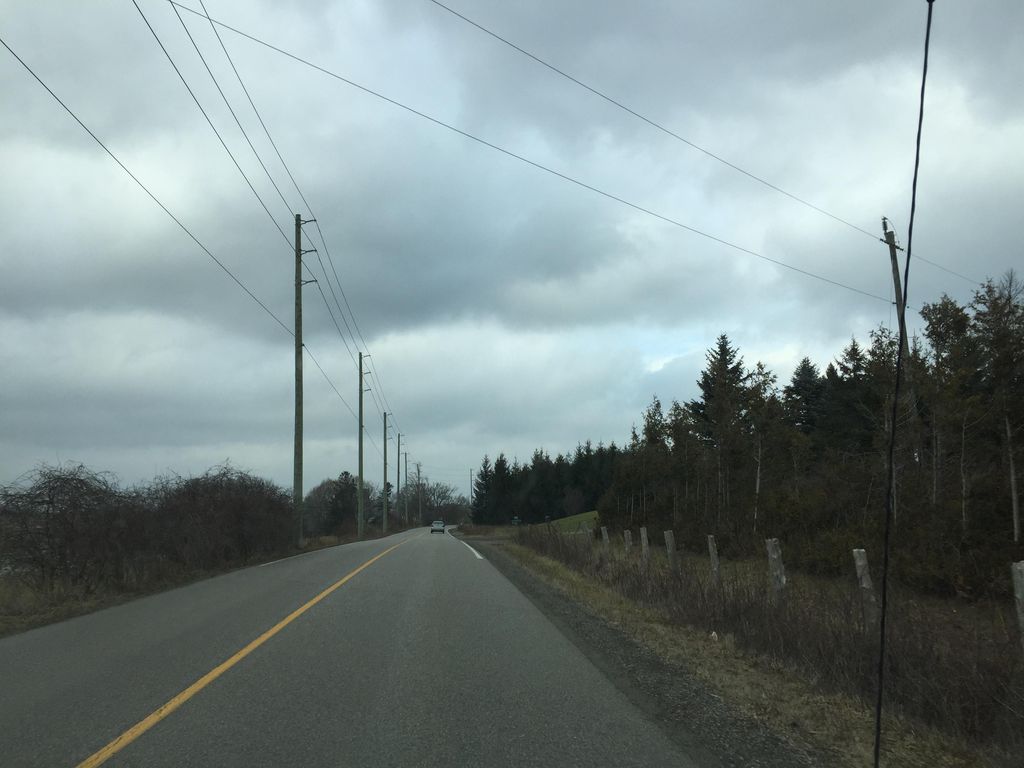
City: kitchener-waterloo